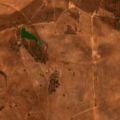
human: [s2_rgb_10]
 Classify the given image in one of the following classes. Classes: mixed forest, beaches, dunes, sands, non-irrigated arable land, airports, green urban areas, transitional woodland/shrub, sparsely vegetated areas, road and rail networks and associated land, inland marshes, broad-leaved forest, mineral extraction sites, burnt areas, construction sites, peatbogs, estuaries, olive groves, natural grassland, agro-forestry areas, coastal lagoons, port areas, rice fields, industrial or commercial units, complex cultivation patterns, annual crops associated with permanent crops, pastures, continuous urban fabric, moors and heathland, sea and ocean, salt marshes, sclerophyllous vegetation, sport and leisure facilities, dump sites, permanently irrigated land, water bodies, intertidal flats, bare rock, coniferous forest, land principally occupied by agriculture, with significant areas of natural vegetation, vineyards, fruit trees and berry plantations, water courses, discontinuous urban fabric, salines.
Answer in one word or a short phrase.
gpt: non-irrigated arable land, agro-forestry areas